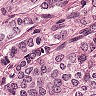
Metastatic tissue present: yes